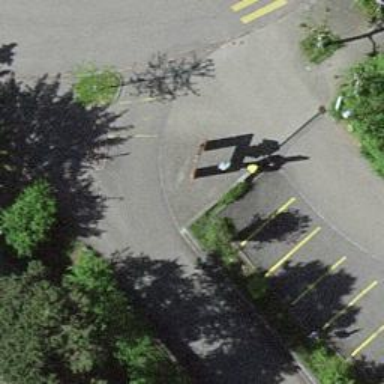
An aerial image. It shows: Post box is visible.